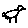
Label: bird